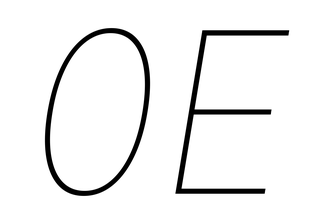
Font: Inter-Italic_Thin_Italic